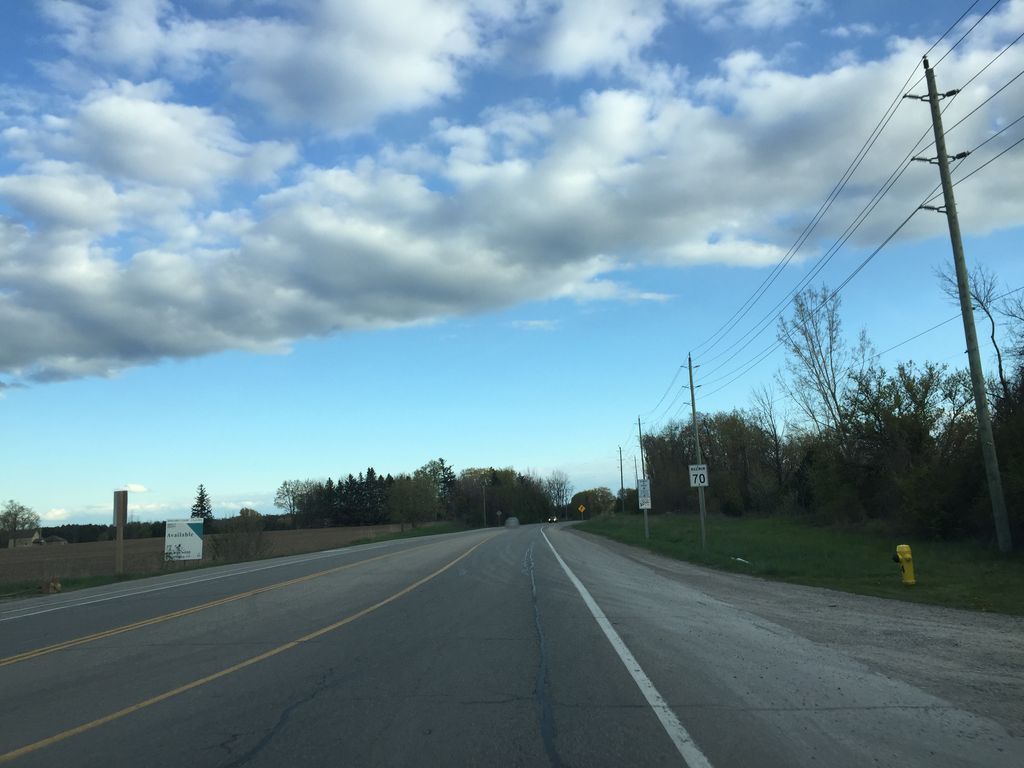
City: kitchener-waterloo